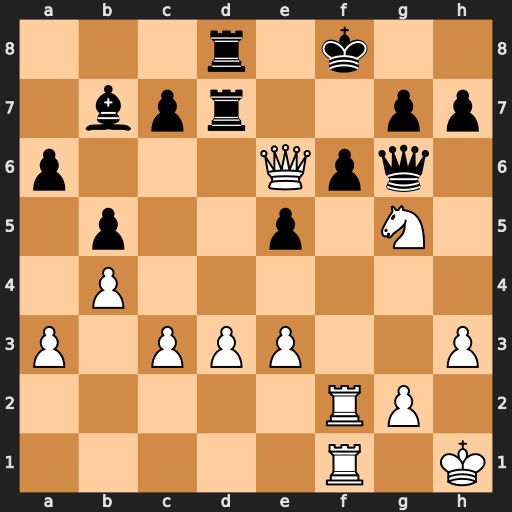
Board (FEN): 3r1k2/1bpr2pp/p3Qpq1/1p2p1N1/1P6/P1PPP2P/5RP1/5R1K
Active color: w
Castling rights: -
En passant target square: -
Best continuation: Rxf6+ gxf6 Rxf6+ Kg7 Rxg6+